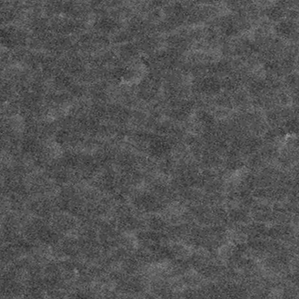
Label: frost